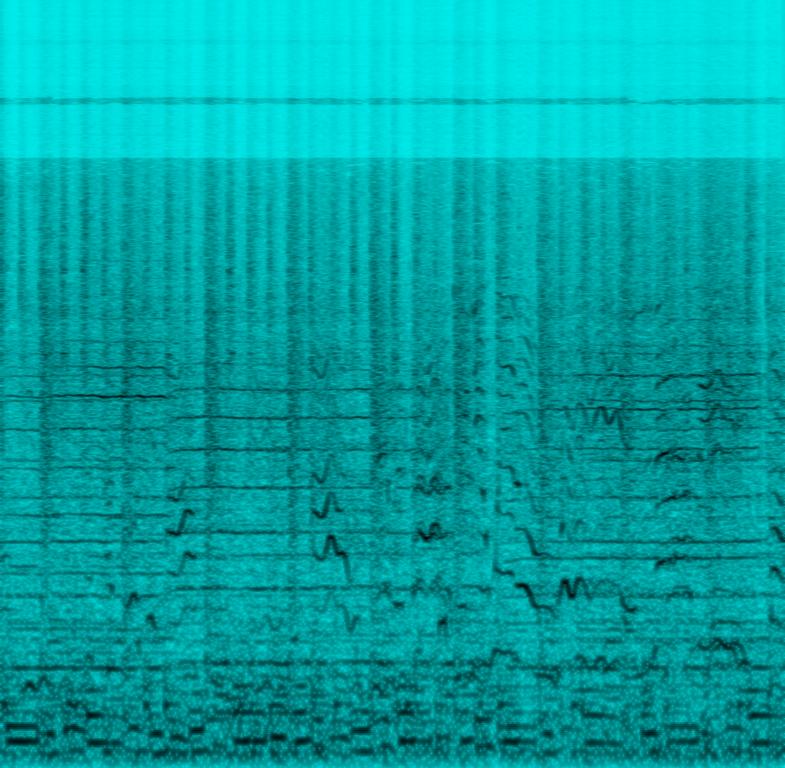
The low quality recording features a Northern Soul song sung by passionate female vocalists and background harmonizing female vocals over punchy snare, groovy bass and sustained brass melody. It sounds upbeat, crushed, vintage, emotional and funky. The recording is noisy and in mono.